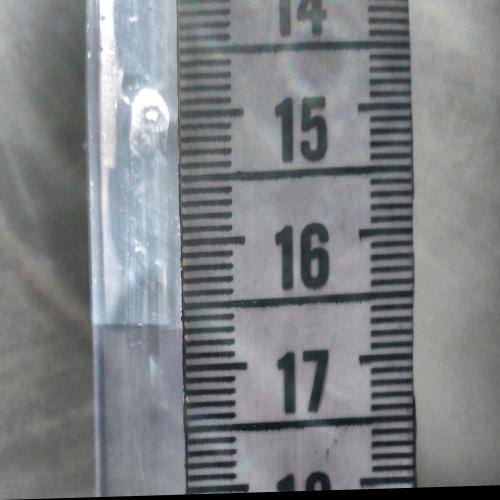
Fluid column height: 16.6 cm